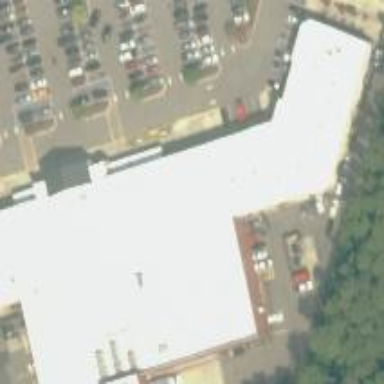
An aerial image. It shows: Supermarket.